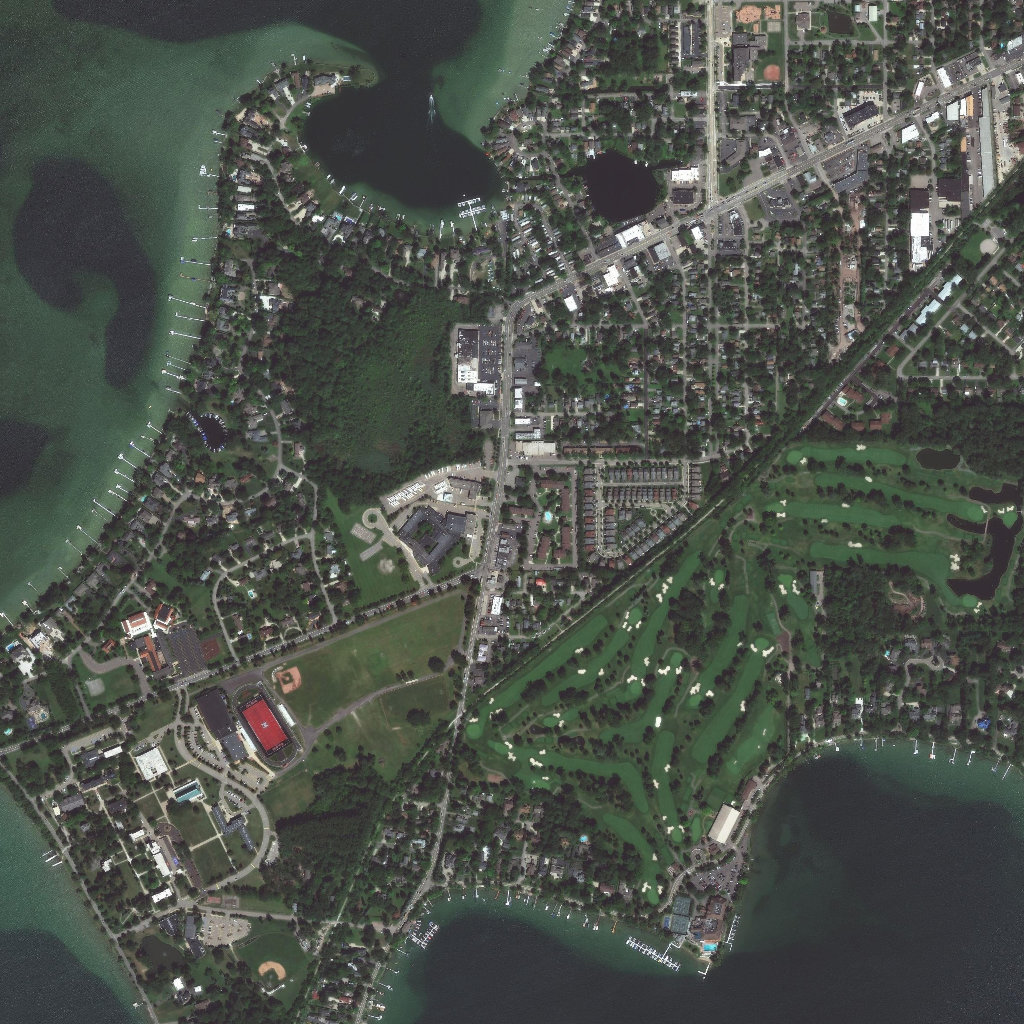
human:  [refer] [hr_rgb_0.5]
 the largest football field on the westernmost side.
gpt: <box>[[22, 67, 28, 73, 0]]</box>